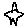
Label: star